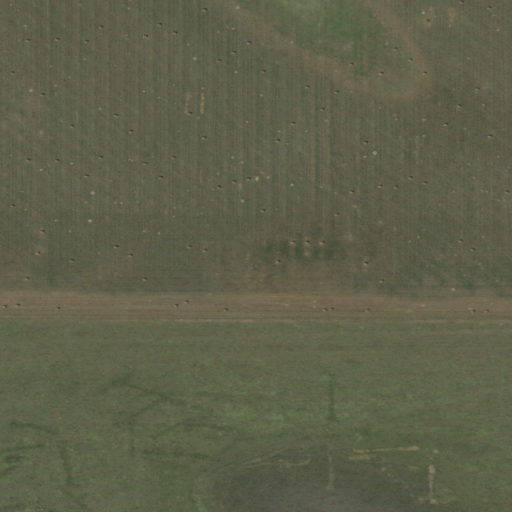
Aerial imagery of plain(s) in South Dakota named Marion Flats containing cultivated crops and grassland